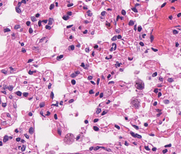
Tumor epithelial tissue: no
Tumor-associated stroma tissue: no
Normal tissue: yes